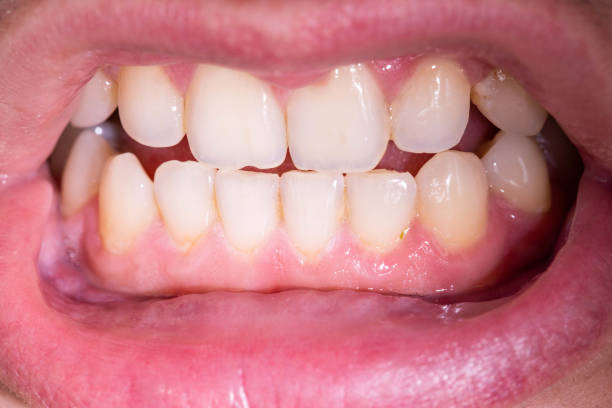
Condition: Gingivitis